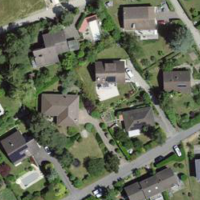
EUNIS habitat code: 55
Species observed at this site:
Plantago major